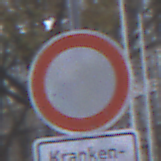
Verkehrszeichen: VerbotFahrzeugeAllerArt
Zusatzzeichen unten: BesondereFahrzeugeUndTransportgueter4
Umgebung: Outdoor, Urban
Tageszeit: SunriseSunset
Wetter: PartlyCloudy
Licht: Natural
Jahreszeit: NotSpecified
Kontrast: LowContrast